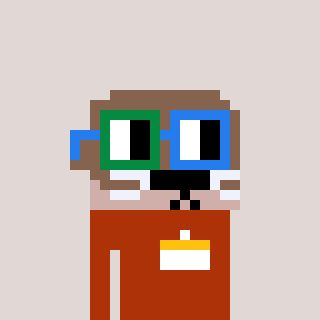
a pixel art character with square green and blue glasses, a otter-shaped head and a hotbrown-colored body on a warm background